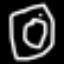
Label: donut